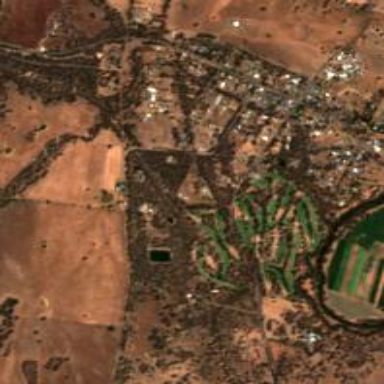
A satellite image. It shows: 18-hole golf course classified as leisure land.